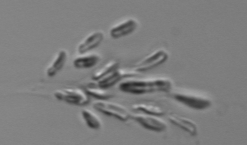
Label: Dinobryon